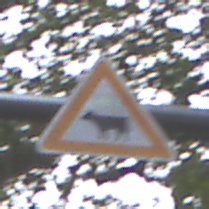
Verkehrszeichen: ViehtriebRechts
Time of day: MorningAfternoon
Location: Outdoor (Urban)
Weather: Overcast
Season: NotSpecified
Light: Natural